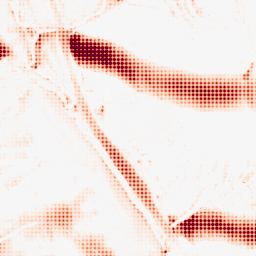
Category: morphological
Decomposition family: morphological_ellipse
Decomposition parameters: operation: opening
width: 50
height: 20
Upsampling method: sinc_blackman
Upsampling parameters: scale: 8
kernel_size: 8
Upsampling scale: 8